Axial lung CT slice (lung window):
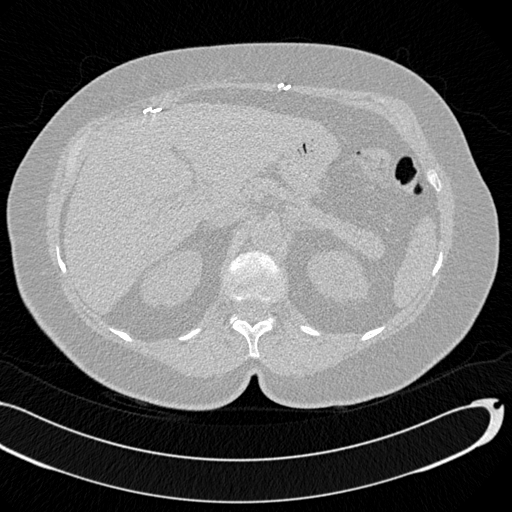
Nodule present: no